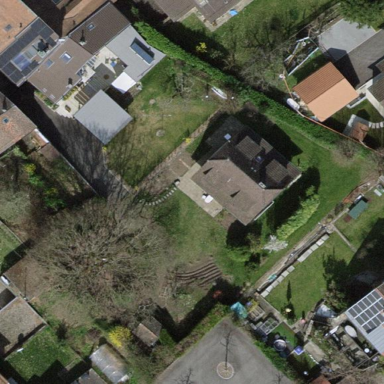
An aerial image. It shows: Garden surrounded by fence.